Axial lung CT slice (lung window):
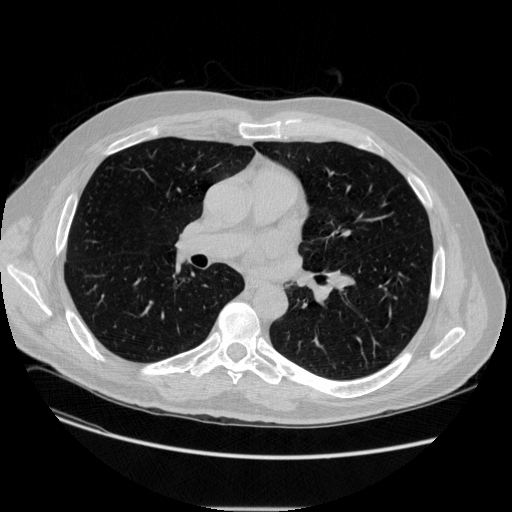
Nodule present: no